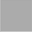
Piece: xx